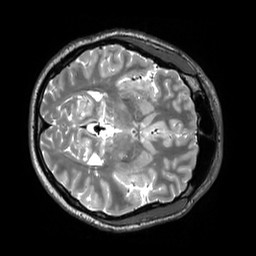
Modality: T2w
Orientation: axial
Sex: male
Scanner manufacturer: siemens
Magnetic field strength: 3 T
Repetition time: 3.2 s
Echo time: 0.409 s